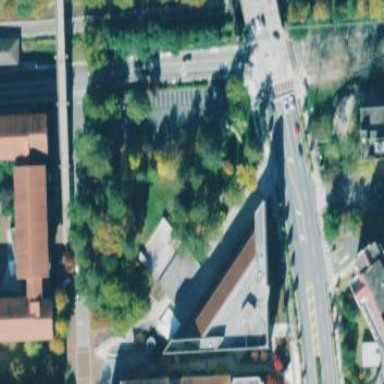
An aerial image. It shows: University building.